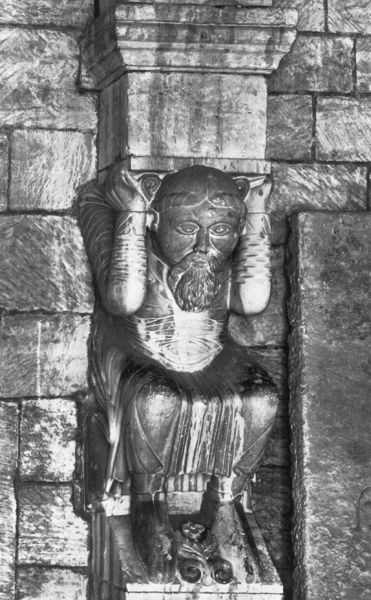
Titel: Stiftskirche St. Peter und Paul, allg. Kaiserdom genannt
Standort: Königslutter, ehemalige Abteikirche (EU - D - Nds)
Schlagwörter: mann, sitzen, blume, mund, nase, säule, bart, wand, arme, augen, mensch, stein, hände, figur, haare, sitzend, hocke, pilaster, schwarzweiß, photo, atlant, voluten, stützend, träger, kapitel, hockend, füßre